Question: I'm new to R and trying to show graphs and images on the same page with R.
I tried to use 'library(ggpubr)' and 'ggarrange()' function.
to import the images I used 'library(png)' and 'readPNG()' to import my images.
The end result i'm aiming for is something like this:

The code i used to create the panel is:
'''
library(ggpubr)
library(png)
data("ToothGrowth")
bxp <- ggboxplot(ToothGrowth, x = "dose", y = "len",
color = "dose", palette = "jco")
dp <- ggdotplot(ToothGrowth, x = "dose", y = "len",
color = "dose", palette = "jco", binwidth = 1)
img1 <- readPNG("image1.png")
img2 <- readPNG("image2.png")
im_A <- ggplot() + background_image(img1) # tried to insert the image as background.. there must be a better way
im_B <- ggplot() + background_image(img2)
ggarrange(im_A, im_B, dp, bxp,
labels = c("A", "B", "C", "D"),
ncol = 2, nrow = 2)
'''
of curse i inserted the images manually using power-point.
Thanks,
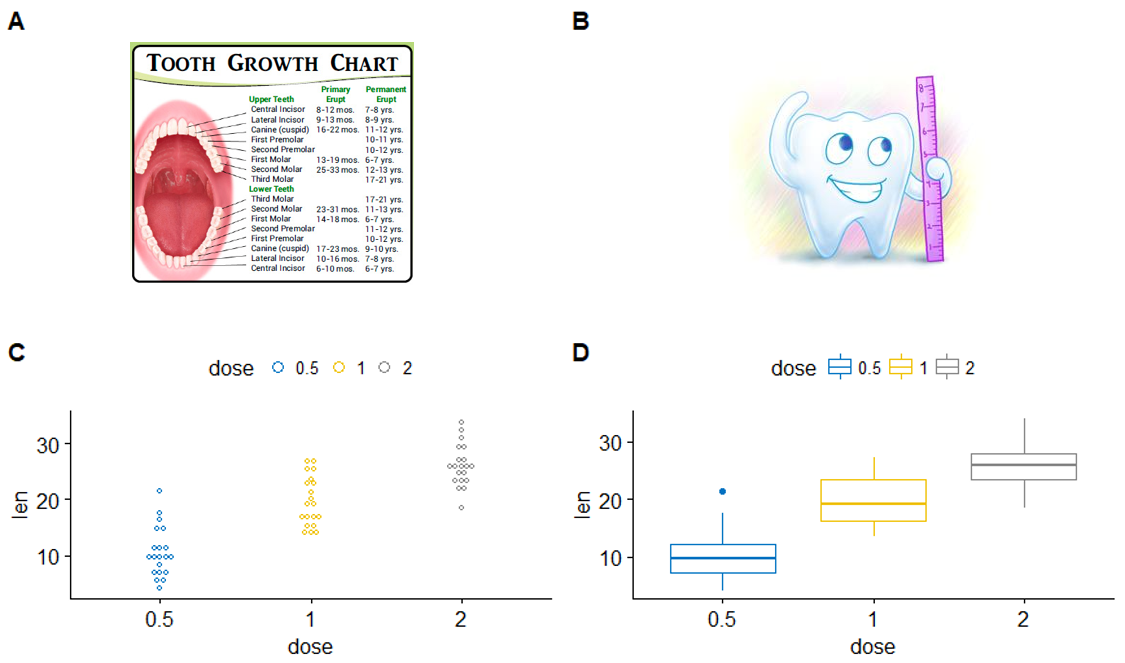
Answer: I think your code is almost there. If you use the 'theme' function to add some margins you can get something like this:<URL>
Code below. The only addition is 'theme(plot.margin = margin(t=1, l=1, r=1, b=1, unit = "cm"))' for both images.
'''
library(ggpubr)
library(png)
data("ToothGrowth")
bxp <- ggboxplot(ToothGrowth, x = "dose", y = "len",
color = "dose", palette = "jco")
dp <- ggdotplot(ToothGrowth, x = "dose", y = "len",
color = "dose", palette = "jco", binwidth = 1)
img1 <- readPNG("~/Personal/Wallpapers/375501.png")
img2 <- readPNG("~/Personal/Wallpapers/665150.png")
im_A <- ggplot() +
background_image(img1) +
# This ensures that the image leaves some space at the edges
theme(plot.margin = margin(t=1, l=1, r=1, b=1, unit = "cm"))
im_B <- ggplot() + background_image(img2) +
theme(plot.margin = margin(t=1, l=1, r=1, b=1, unit = "cm"))
ggarrange(im_A, im_B, dp, bxp,
labels = c("A", "B", "C", "D"),
ncol = 2, nrow = 2)
'''